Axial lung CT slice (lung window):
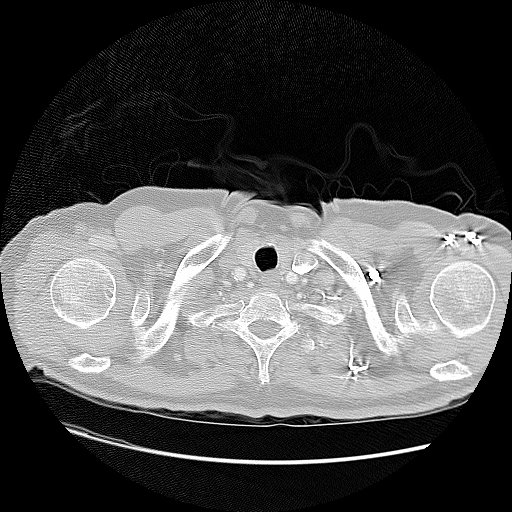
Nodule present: no